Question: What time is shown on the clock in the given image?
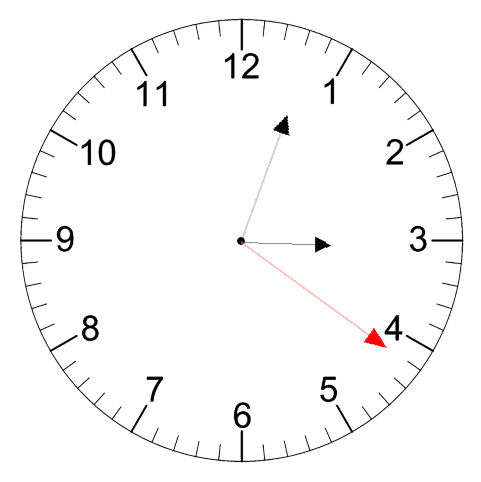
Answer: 03:03:21